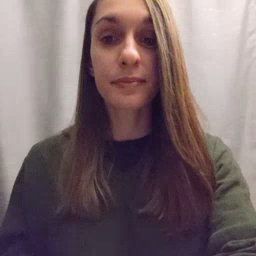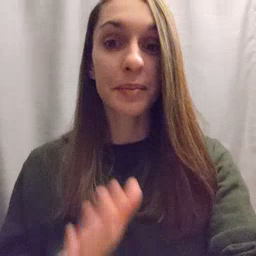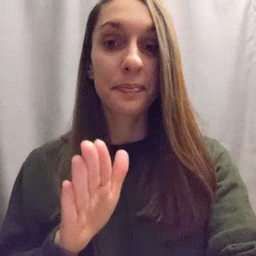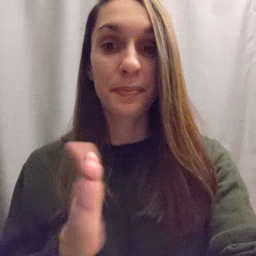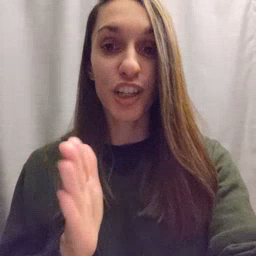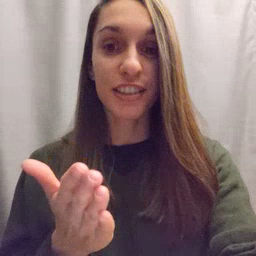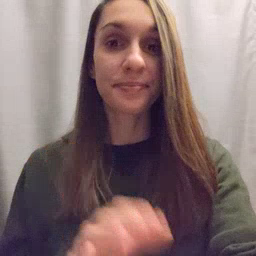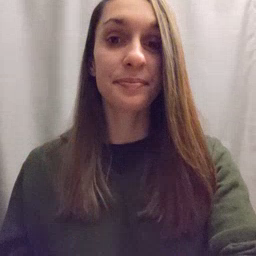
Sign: book